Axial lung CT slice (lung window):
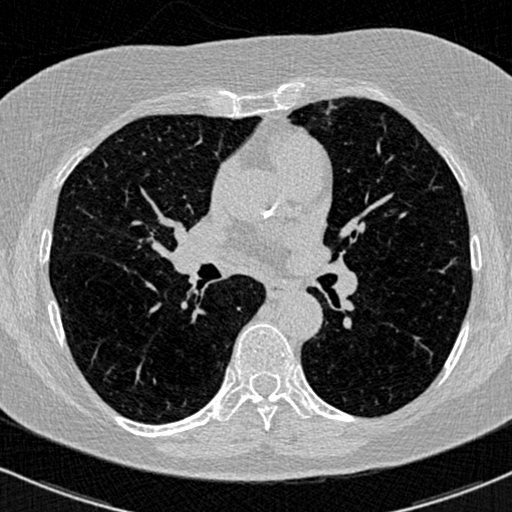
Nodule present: no